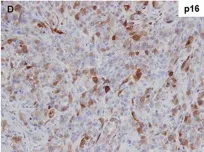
Histological findings and BRAF K601E sequence data. (E) Next-generation sequencing data illustrating the BRAF K601E mutation, visualized using the Integrative Genomics Viewer (IGV).
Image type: pathology (immunostaining)